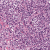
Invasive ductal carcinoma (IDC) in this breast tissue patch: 1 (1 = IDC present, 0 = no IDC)